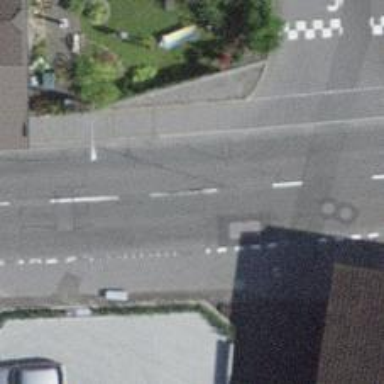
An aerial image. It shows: Uncontrolled zebra crossing on the road.